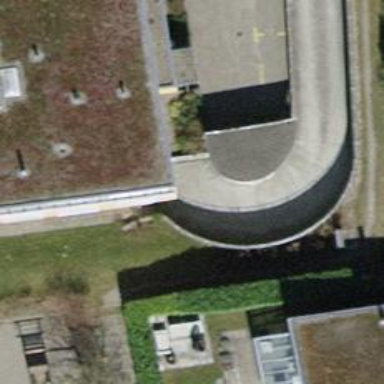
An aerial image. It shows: Parking area.